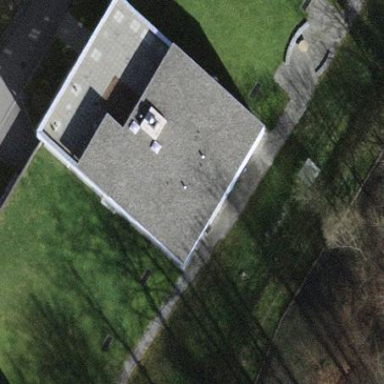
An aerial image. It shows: Apartment building with flat roof.